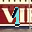
Label: 1